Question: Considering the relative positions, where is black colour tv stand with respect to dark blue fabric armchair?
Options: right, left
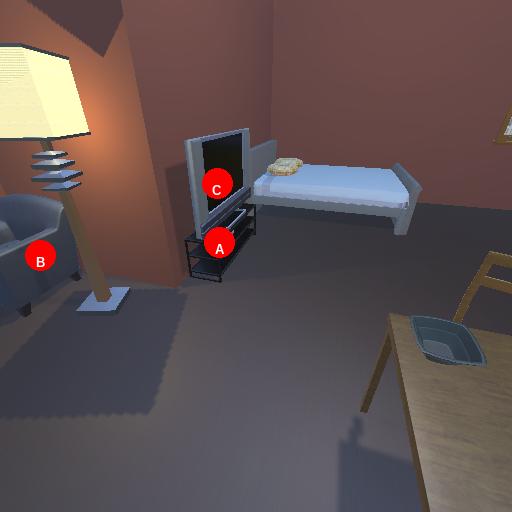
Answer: right